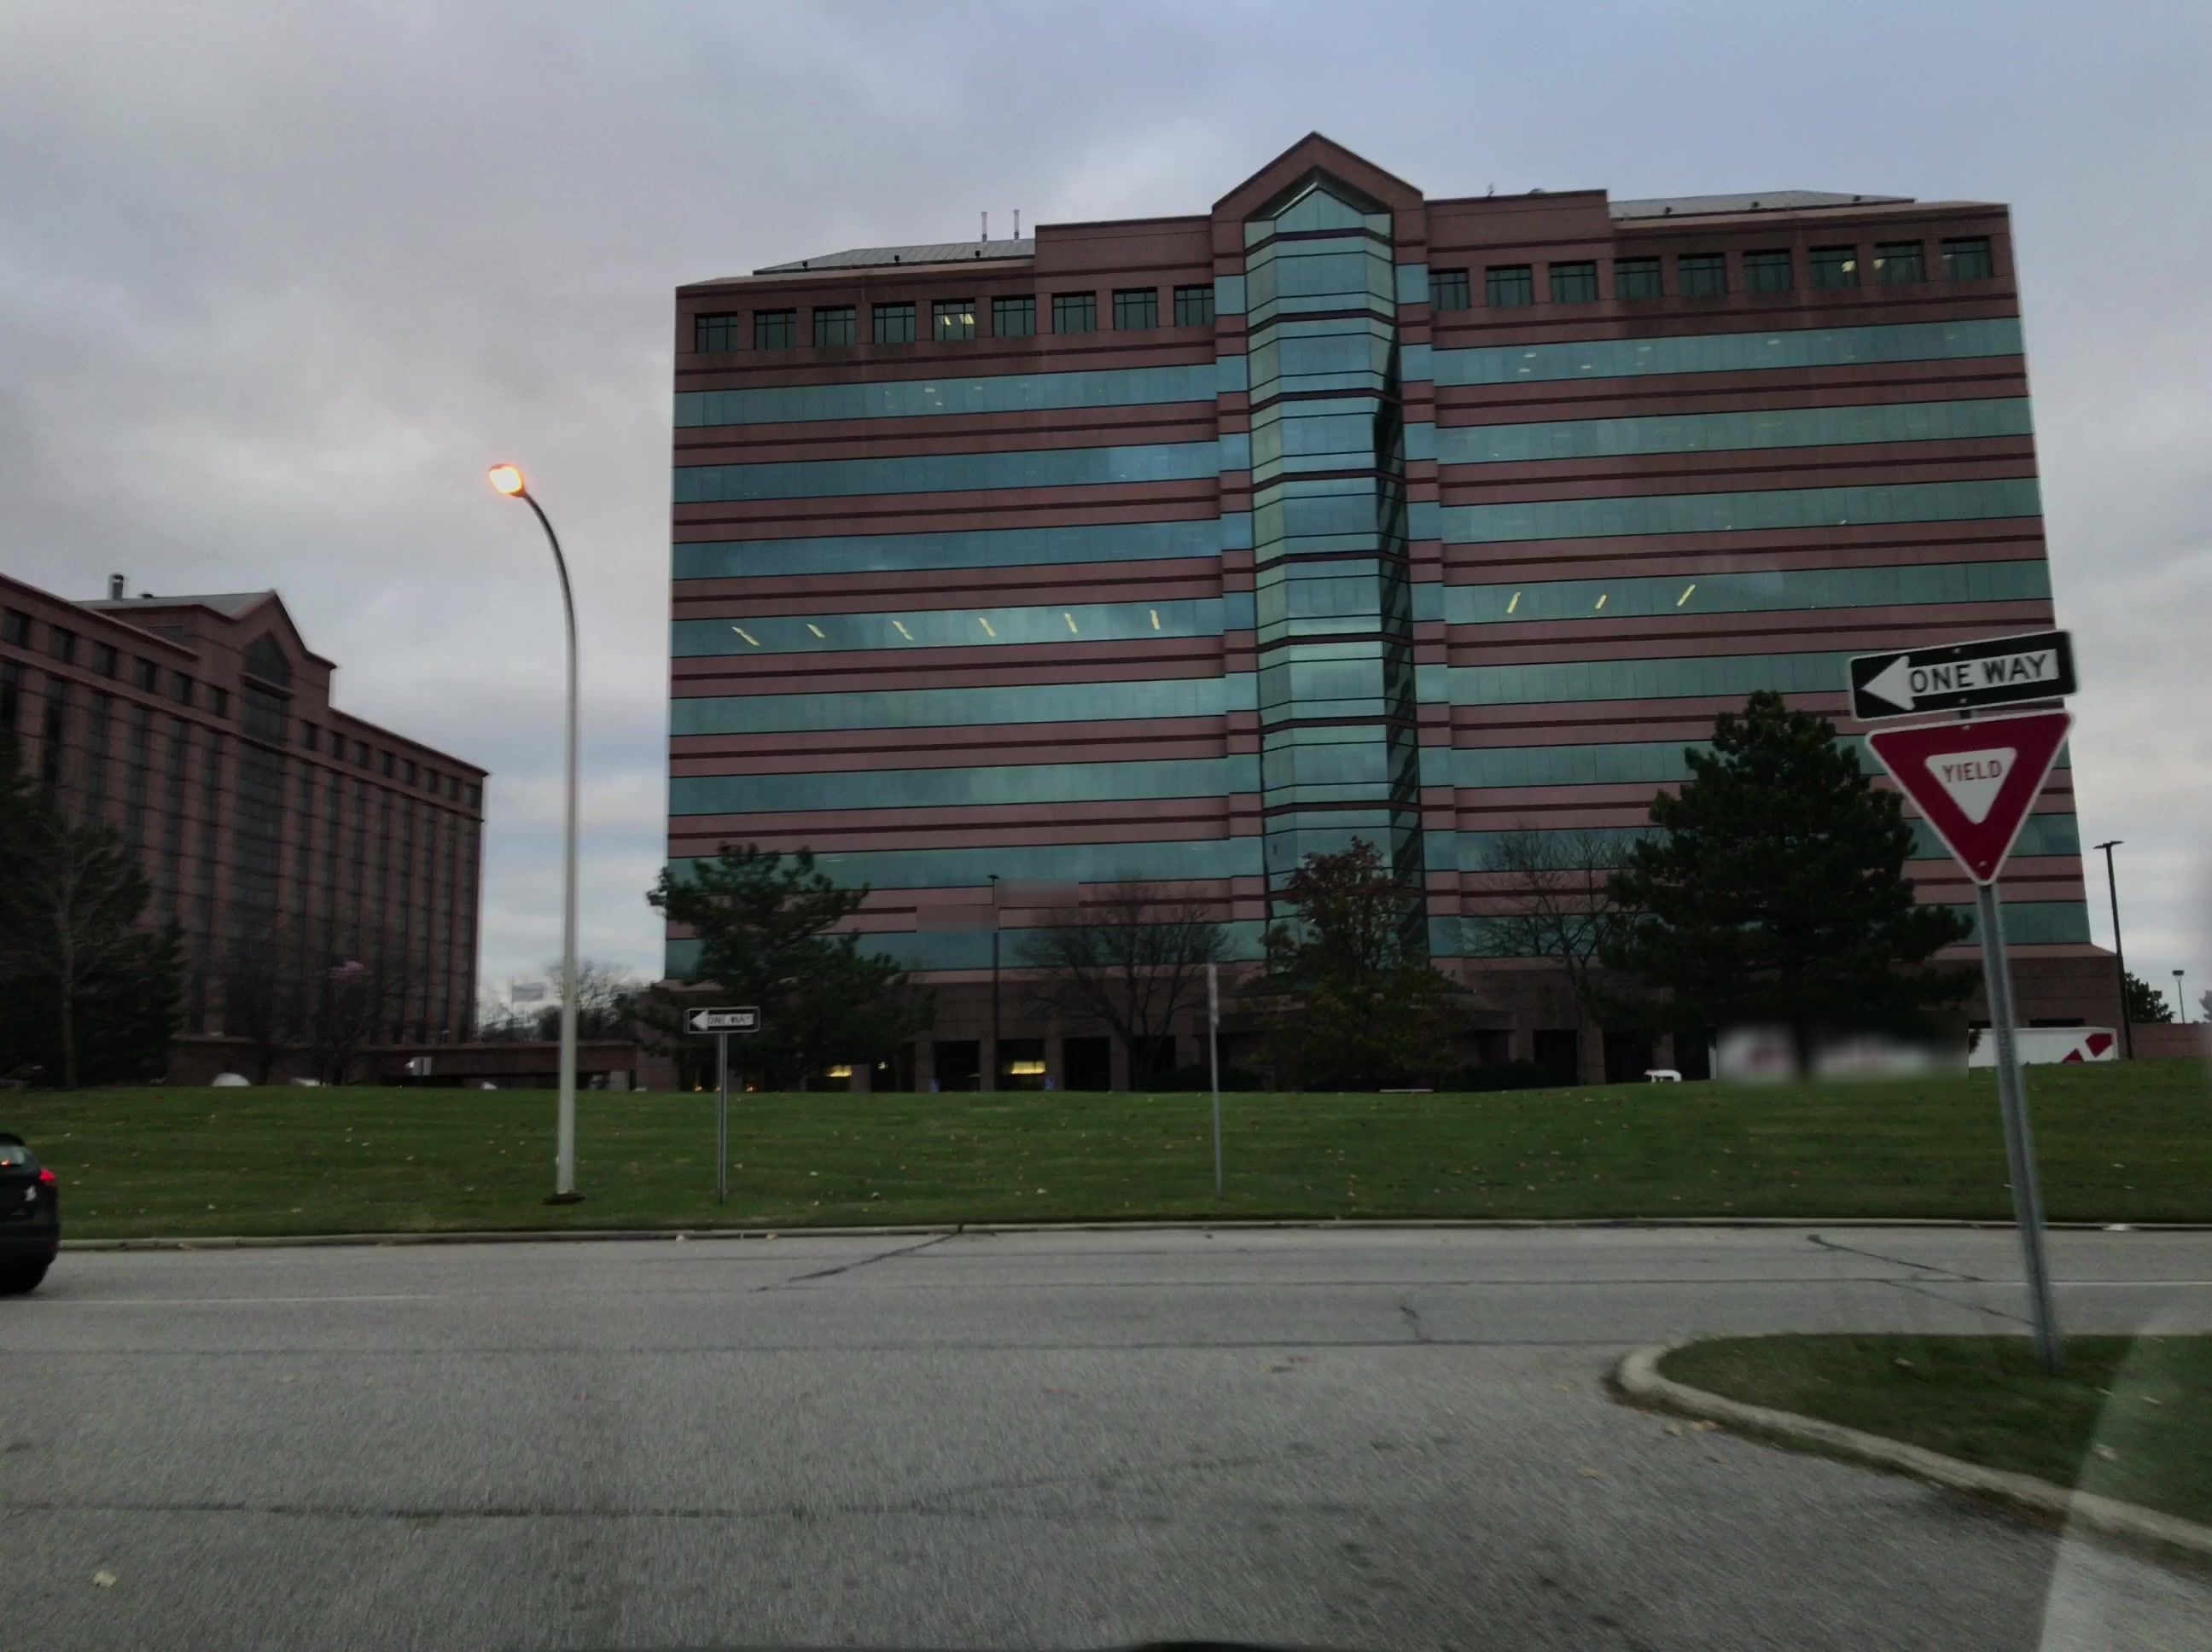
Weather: cloudy
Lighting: day
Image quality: good
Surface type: walking surface
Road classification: tertiary
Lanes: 3, 2
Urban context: low density rural
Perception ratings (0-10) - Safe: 3.75, Lively: 2.86, Beautiful: 6.93, Boring: 3.49, Depressing: 4.46, Wealthy: 4.54